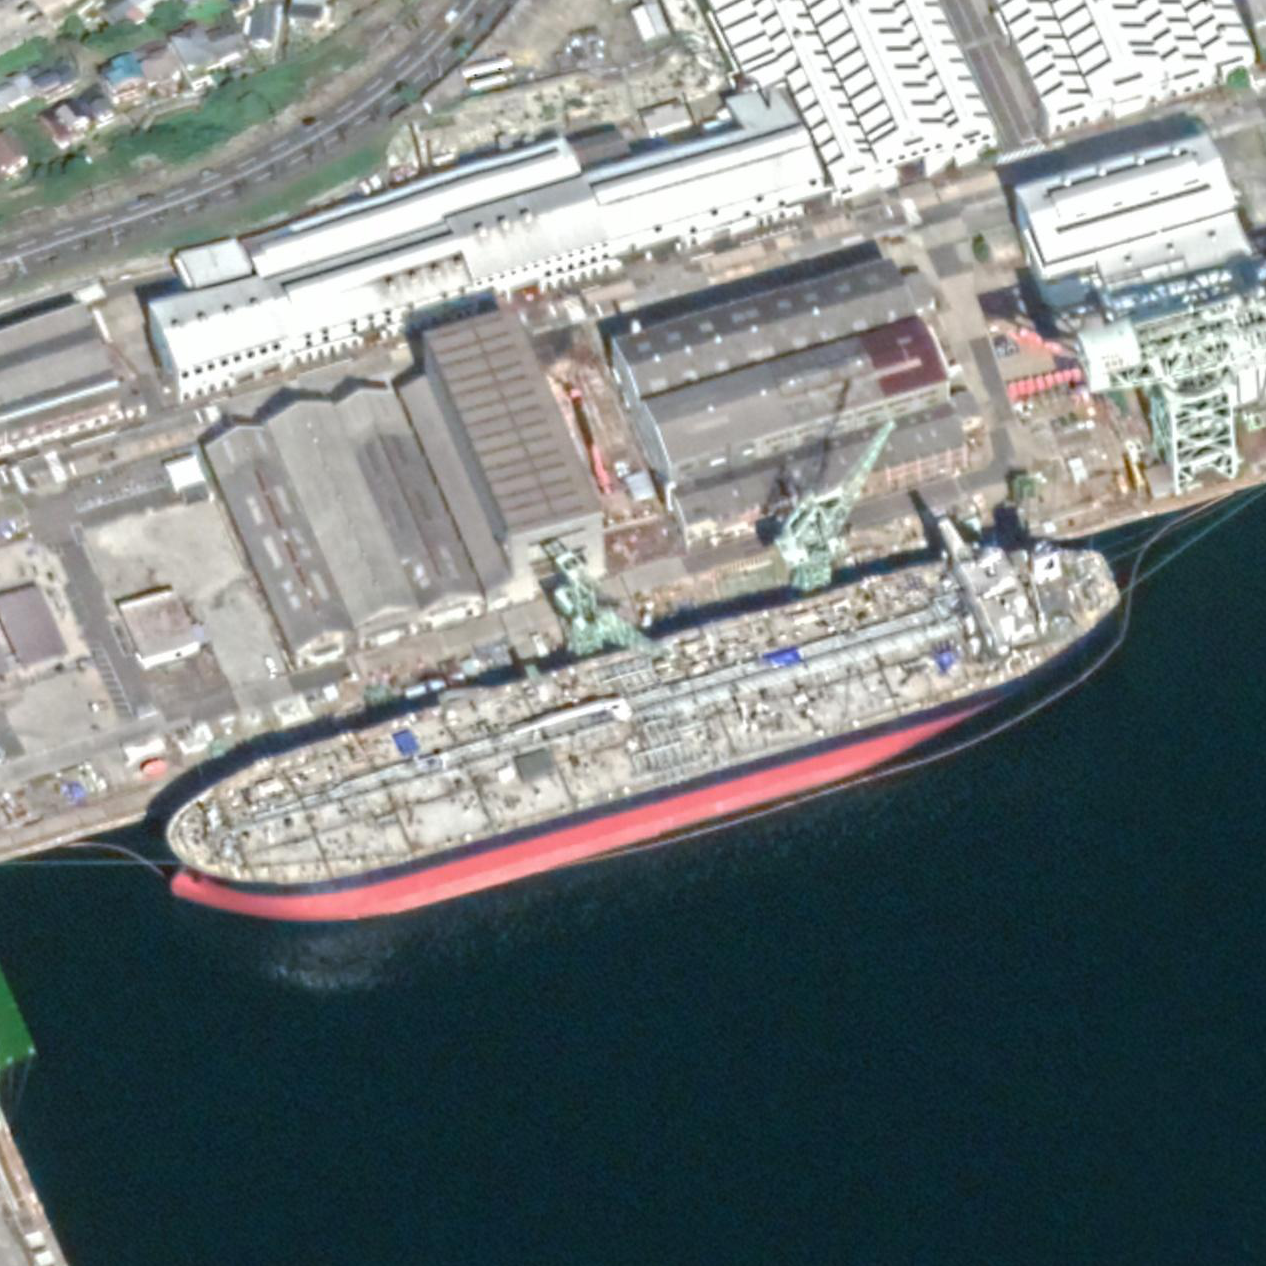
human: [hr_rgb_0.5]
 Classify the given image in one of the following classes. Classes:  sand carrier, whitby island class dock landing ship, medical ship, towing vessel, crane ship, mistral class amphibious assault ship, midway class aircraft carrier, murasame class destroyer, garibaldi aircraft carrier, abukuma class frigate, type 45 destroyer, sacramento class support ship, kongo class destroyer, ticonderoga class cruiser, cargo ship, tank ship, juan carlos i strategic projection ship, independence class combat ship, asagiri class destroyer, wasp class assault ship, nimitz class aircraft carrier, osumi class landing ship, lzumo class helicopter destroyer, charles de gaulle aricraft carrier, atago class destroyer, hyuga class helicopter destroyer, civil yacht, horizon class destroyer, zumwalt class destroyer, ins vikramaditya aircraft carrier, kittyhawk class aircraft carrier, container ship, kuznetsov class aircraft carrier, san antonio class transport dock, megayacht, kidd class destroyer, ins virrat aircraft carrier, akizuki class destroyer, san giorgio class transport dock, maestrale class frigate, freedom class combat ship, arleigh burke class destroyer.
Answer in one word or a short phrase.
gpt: Tank ship